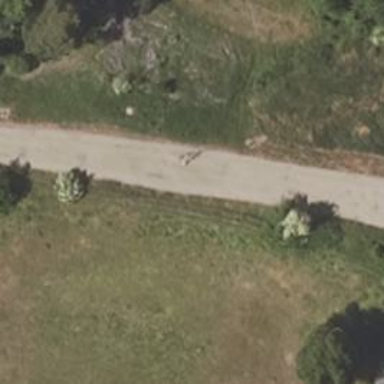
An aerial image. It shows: Sandy track road with grade 4 track type.